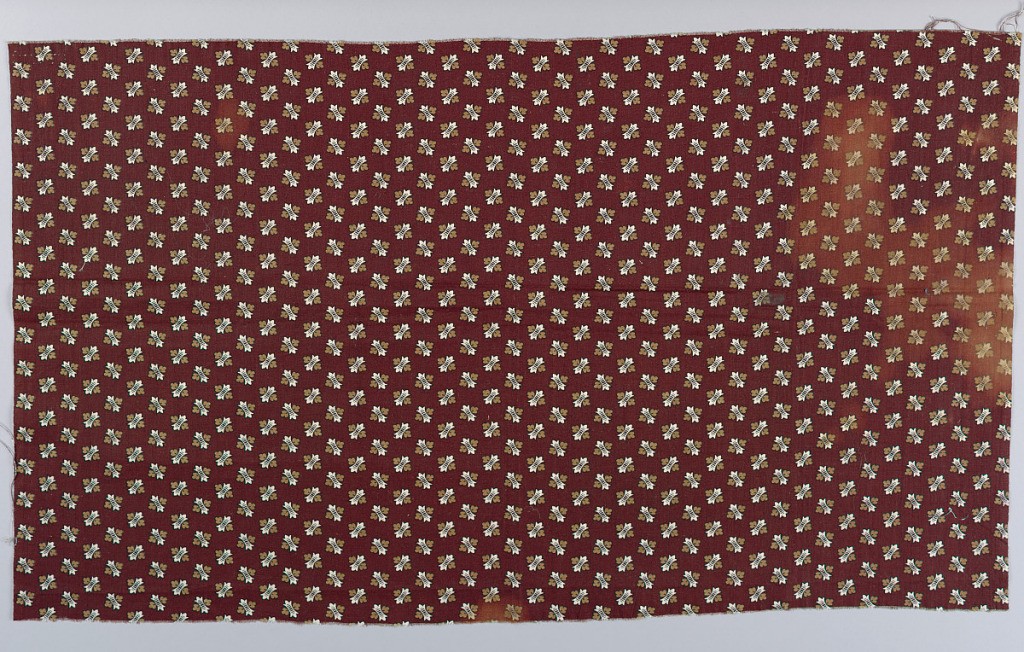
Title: Textile
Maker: Merrimack Manufacturing Company, American, founded 1822
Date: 1870–80
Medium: cotton Technique: roller printed on plain weave
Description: Offset repeat of a small allover stylized leaf pattern in reddish brown, tan and black on a white ground.